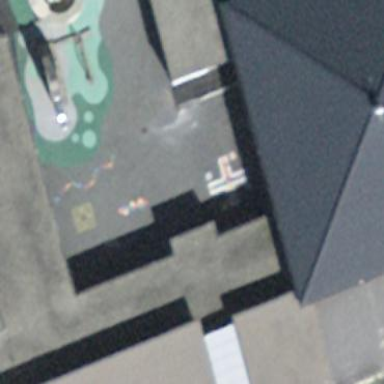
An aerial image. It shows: School building.